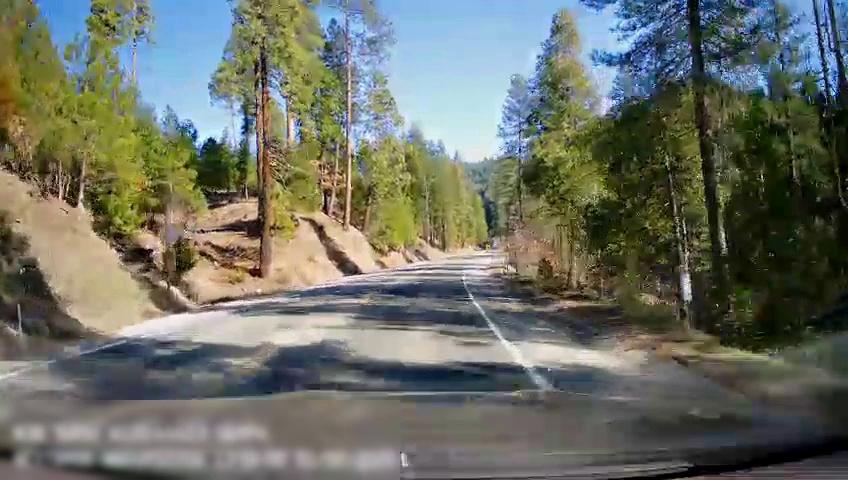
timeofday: Day
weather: Sunny
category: Drivable Space
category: Lanes | Alternate Lane
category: Lanes | Opposite Lane
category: Lanes | Current Lane
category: Lanes | Opposite Lane